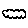
Label: cloud